Interaction volume radius: 10 \u00c5
Interaction volume height: 10 \u00c5
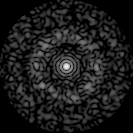
Disorder parameter: 0.8647